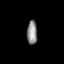
Tissue: prostate
Cell type: T cells
Senescence score: 0.7616
Nuclear area (px): 242
Mean DAPI intensity: 139.769